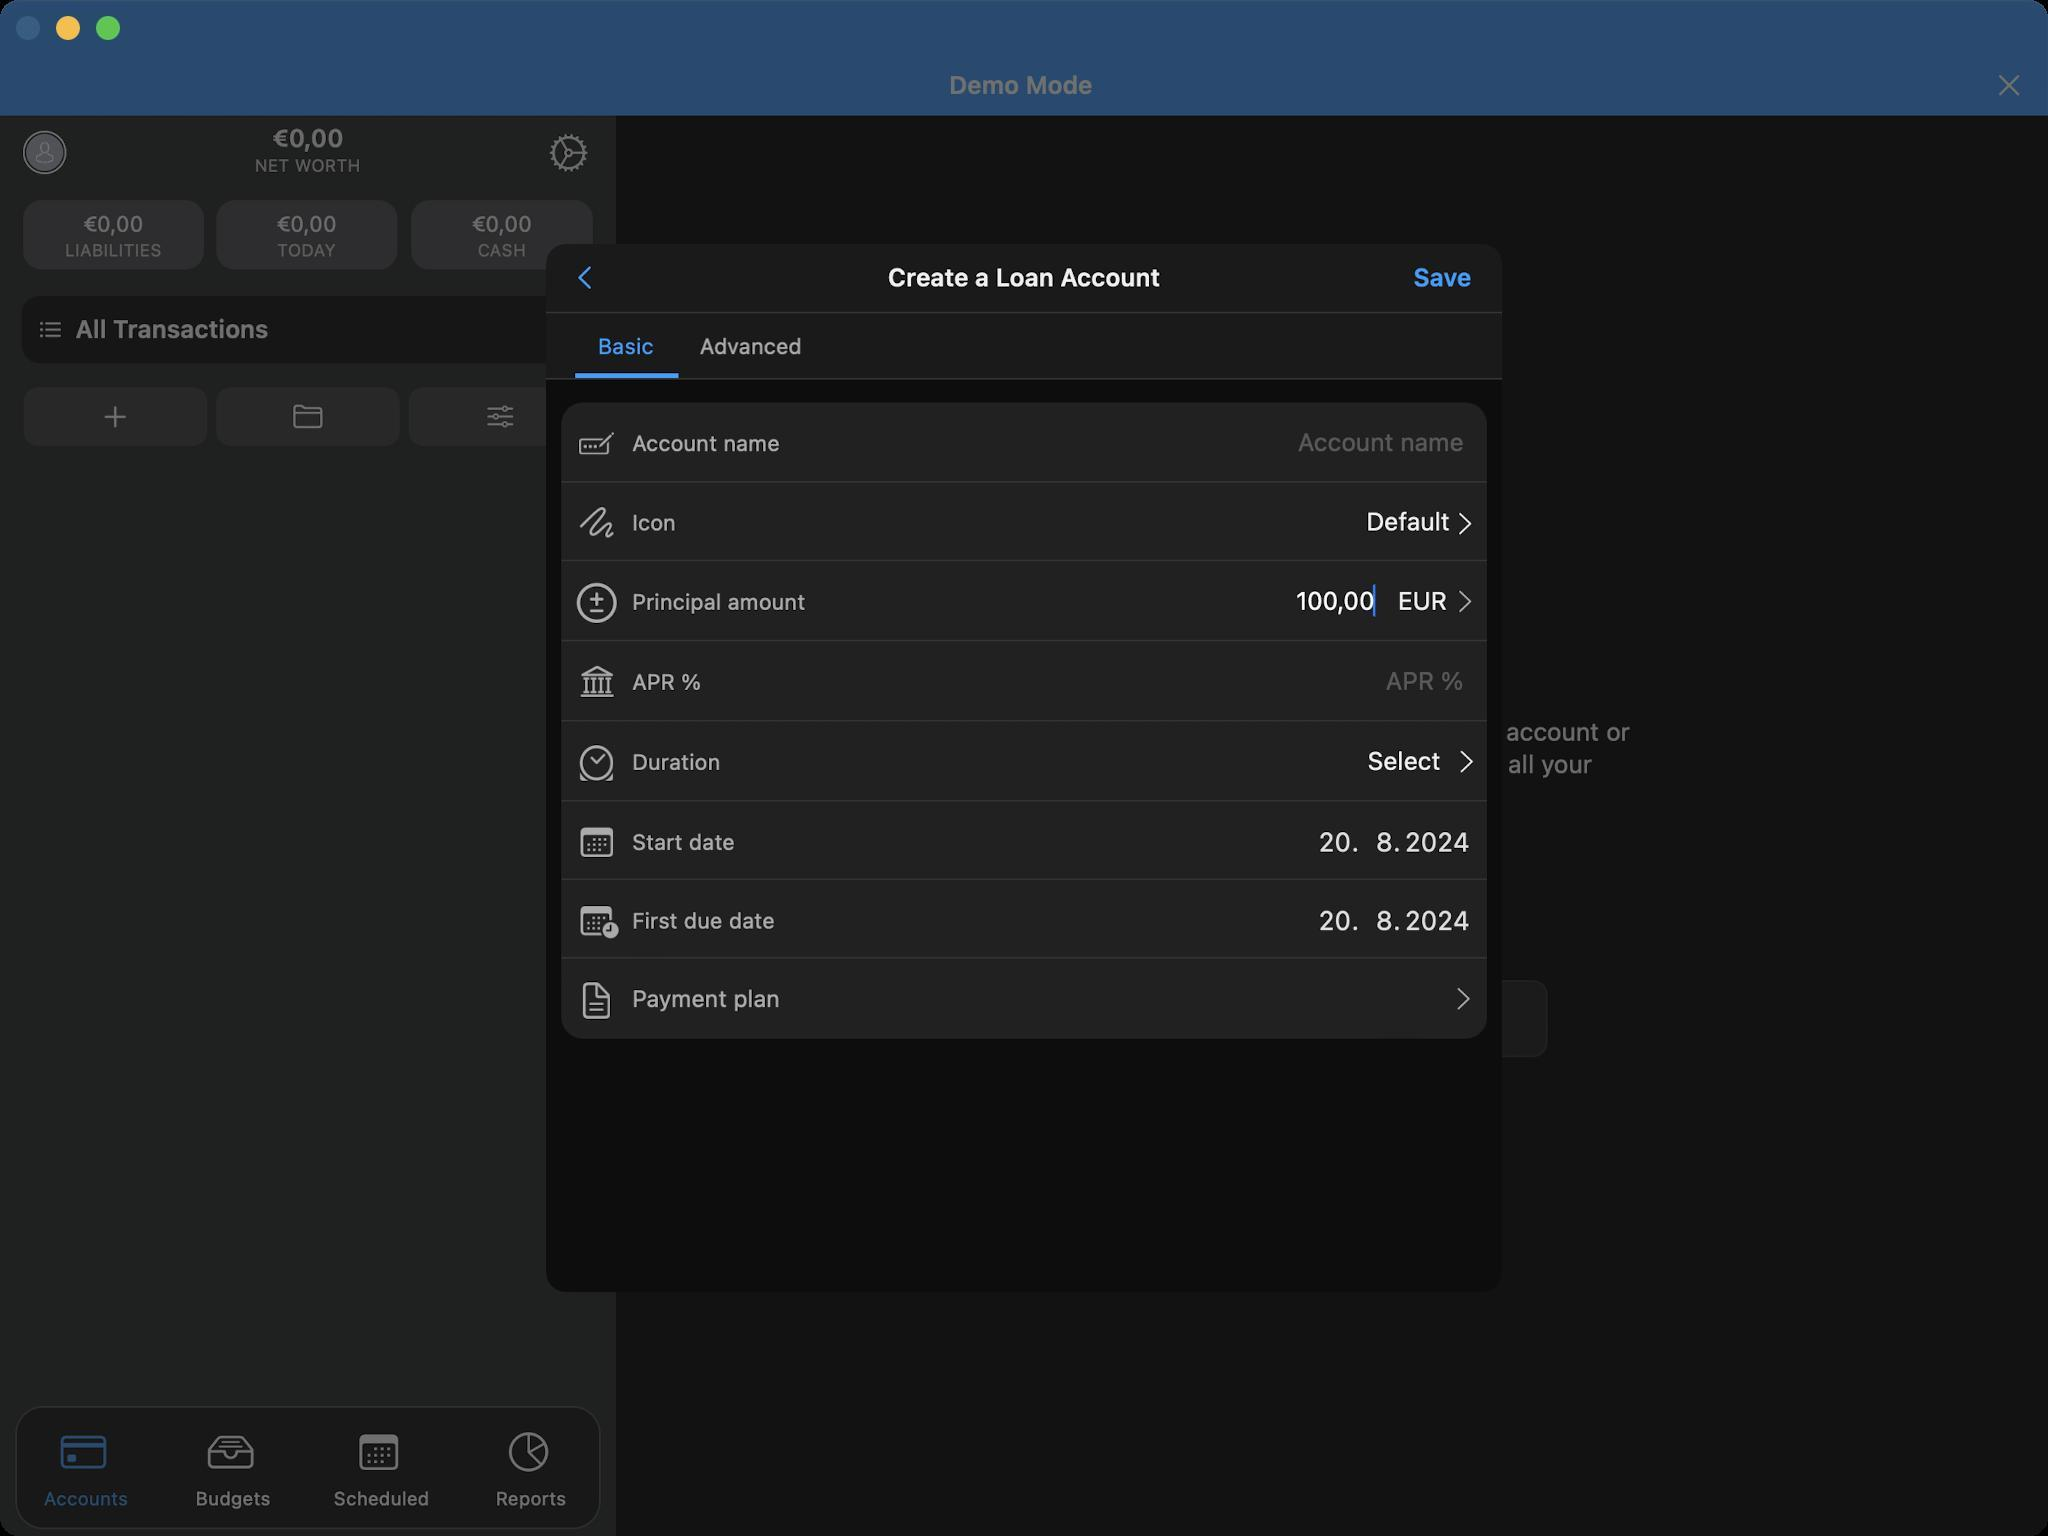
Accessibility tree:
{"name": "MoneyWiz", "role": "AXWindow", "description": null, "role_description": "standard window", "value": null, "position": "352.00;95.00", "size": "1024;768", "children": [{"name": null, "role": "AXGroup", "description": null, "role_description": "group", "value": null, "position": "0.00;0.00", "size": "1024;768", "children": [{"name": null, "role": "AXGroup", "description": null, "role_description": "group", "value": null, "position": "0.00;0.00", "size": "1024;768", "children": []}]}, {"name": null, "role": "AXButton", "description": null, "role_description": "close button", "value": null, "position": "7.00;6.00", "size": "14;16", "children": []}, {"name": null, "role": "AXButton", "description": null, "role_description": "zoom button", "value": null, "position": "47.00;6.00", "size": "14;16", "children": [{"name": null, "role": "AXGroup", "description": null, "role_description": "group", "value": null, "position": "47.00;6.00", "size": "14;16", "children": [{"name": null, "role": "AXGroup", "description": null, "role_description": "group", "value": null, "position": "47.00;6.00", "size": "14;16", "children": []}]}]}, {"name": null, "role": "AXButton", "description": null, "role_description": "minimize button", "value": null, "position": "27.00;6.00", "size": "14;16", "children": []}, {"name": null, "role": "AXSheet", "description": null, "role_description": "sheet", "value": null, "position": "273.00;122.00", "size": "478;524", "children": [{"name": null, "role": "AXGroup", "description": null, "role_description": "group", "value": null, "position": "273.00;122.00", "size": "478;524", "children": [{"name": null, "role": "AXGroup", "description": null, "role_description": "group", "value": null, "position": "273.00;122.00", "size": "478;524", "children": [{"name": null, "role": "AXGroup", "description": null, "role_description": "group", "value": null, "position": "273.00;122.00", "size": "478;524", "children": [{"name": null, "role": "AXGroup", "description": null, "role_description": "group", "value": null, "position": "273.00;122.00", "size": "478;524", "children": [{"name": null, "role": "AXButton", "description": "Back", "role_description": "button", "value": null, "position": "273.00;122.00", "size": "62;34", "children": []}, {"name": null, "role": "AXStaticText", "description": "Create a Loan Account", "role_description": "text", "value": null, "position": "350.00;122.00", "size": "324;34", "children": []}, {"name": null, "role": "AXButton", "description": "Done", "role_description": "button", "value": null, "position": "680.33;122.00", "size": "71;34", "children": []}, {"name": null, "role": "AXButton", "description": "Basic", "role_description": "button", "value": null, "position": "287.63;156.65", "size": "51;32", "children": []}, {"name": null, "role": "AXButton", "description": "Advanced", "role_description": "button", "value": null, "position": "338.57;156.65", "size": "74;32", "children": []}, {"name": null, "role": "AXStaticText", "description": "Account name", "role_description": "text", "value": null, "position": "316.12;201.31", "size": "170;40", "children": []}, {"name": null, "role": "AXTextField", "description": null, "role_description": "text field", "value": "", "position": "496.30;201.31", "size": "236;40", "children": []}, {"name": null, "role": "AXStaticText", "description": "Icon", "role_description": "text", "value": null, "position": "316.12;241.35", "size": "154;39", "children": []}, {"name": null, "role": "AXButton", "description": "Default", "role_description": "button", "value": null, "position": "498.23;241.35", "size": "227;39", "children": []}, {"name": null, "role": "AXGroup", "description": null, "role_description": "group", "value": null, "position": "280.70;280.62", "size": "463;40", "children": [{"name": null, "role": "AXButton", "description": "EUR", "role_description": "button", "value": null, "position": "698.81;280.62", "size": "45;40", "children": []}, {"name": null, "role": "AXStaticText", "description": "Principal amount", "role_description": "text", "value": null, "position": "316.12;280.62", "size": "87;40", "children": []}, {"name": null, "role": "AXTextField", "description": null, "role_description": "text field", "value": "100,00", "position": "403.13;280.62", "size": "285;40", "children": []}]}, {"name": null, "role": "AXStaticText", "description": "APR %", "role_description": "text", "value": null, "position": "316.12;320.66", "size": "170;40", "children": []}, {"name": null, "role": "AXTextField", "description": null, "role_description": "text field", "value": "", "position": "496.30;320.66", "size": "236;40", "children": []}, {"name": null, "role": "AXStaticText", "description": "Duration", "role_description": "text", "value": null, "position": "316.12;360.70", "size": "170;40", "children": []}, {"name": null, "role": "AXButton", "description": "Select", "role_description": "button", "value": null, "position": "508.62;360.70", "size": "212;40", "children": []}, {"name": null, "role": "AXStaticText", "description": "Start date", "role_description": "text", "value": null, "position": "316.12;400.74", "size": "52;40", "children": []}, {"name": null, "role": "AXGroup", "description": null, "role_description": "group", "value": null, "position": "658.77;413.06", "size": "76;15", "children": [{"name": null, "role": "AXPopUpButton", "description": "20. August 2024", "role_description": "date time area", "value": null, "position": "658.77;413.06", "size": "76;15", "children": []}]}, {"name": null, "role": "AXStaticText", "description": "First due date", "role_description": "text", "value": null, "position": "316.12;440.01", "size": "72;40", "children": []}, {"name": null, "role": "AXGroup", "description": null, "role_description": "group", "value": null, "position": "658.77;452.33", "size": "76;15", "children": [{"name": null, "role": "AXPopUpButton", "description": "20. August 2024", "role_description": "date time area", "value": null, "position": "658.77;452.33", "size": "76;15", "children": []}]}, {"name": null, "role": "AXStaticText", "description": "Payment plan", "role_description": "text", "value": null, "position": "316.12;479.28", "size": "379;40", "children": []}, {"name": null, "role": "AXButton", "description": "Forward", "role_description": "button", "value": null, "position": "348.08;479.28", "size": "388;40", "children": []}]}]}]}]}]}]}